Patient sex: M
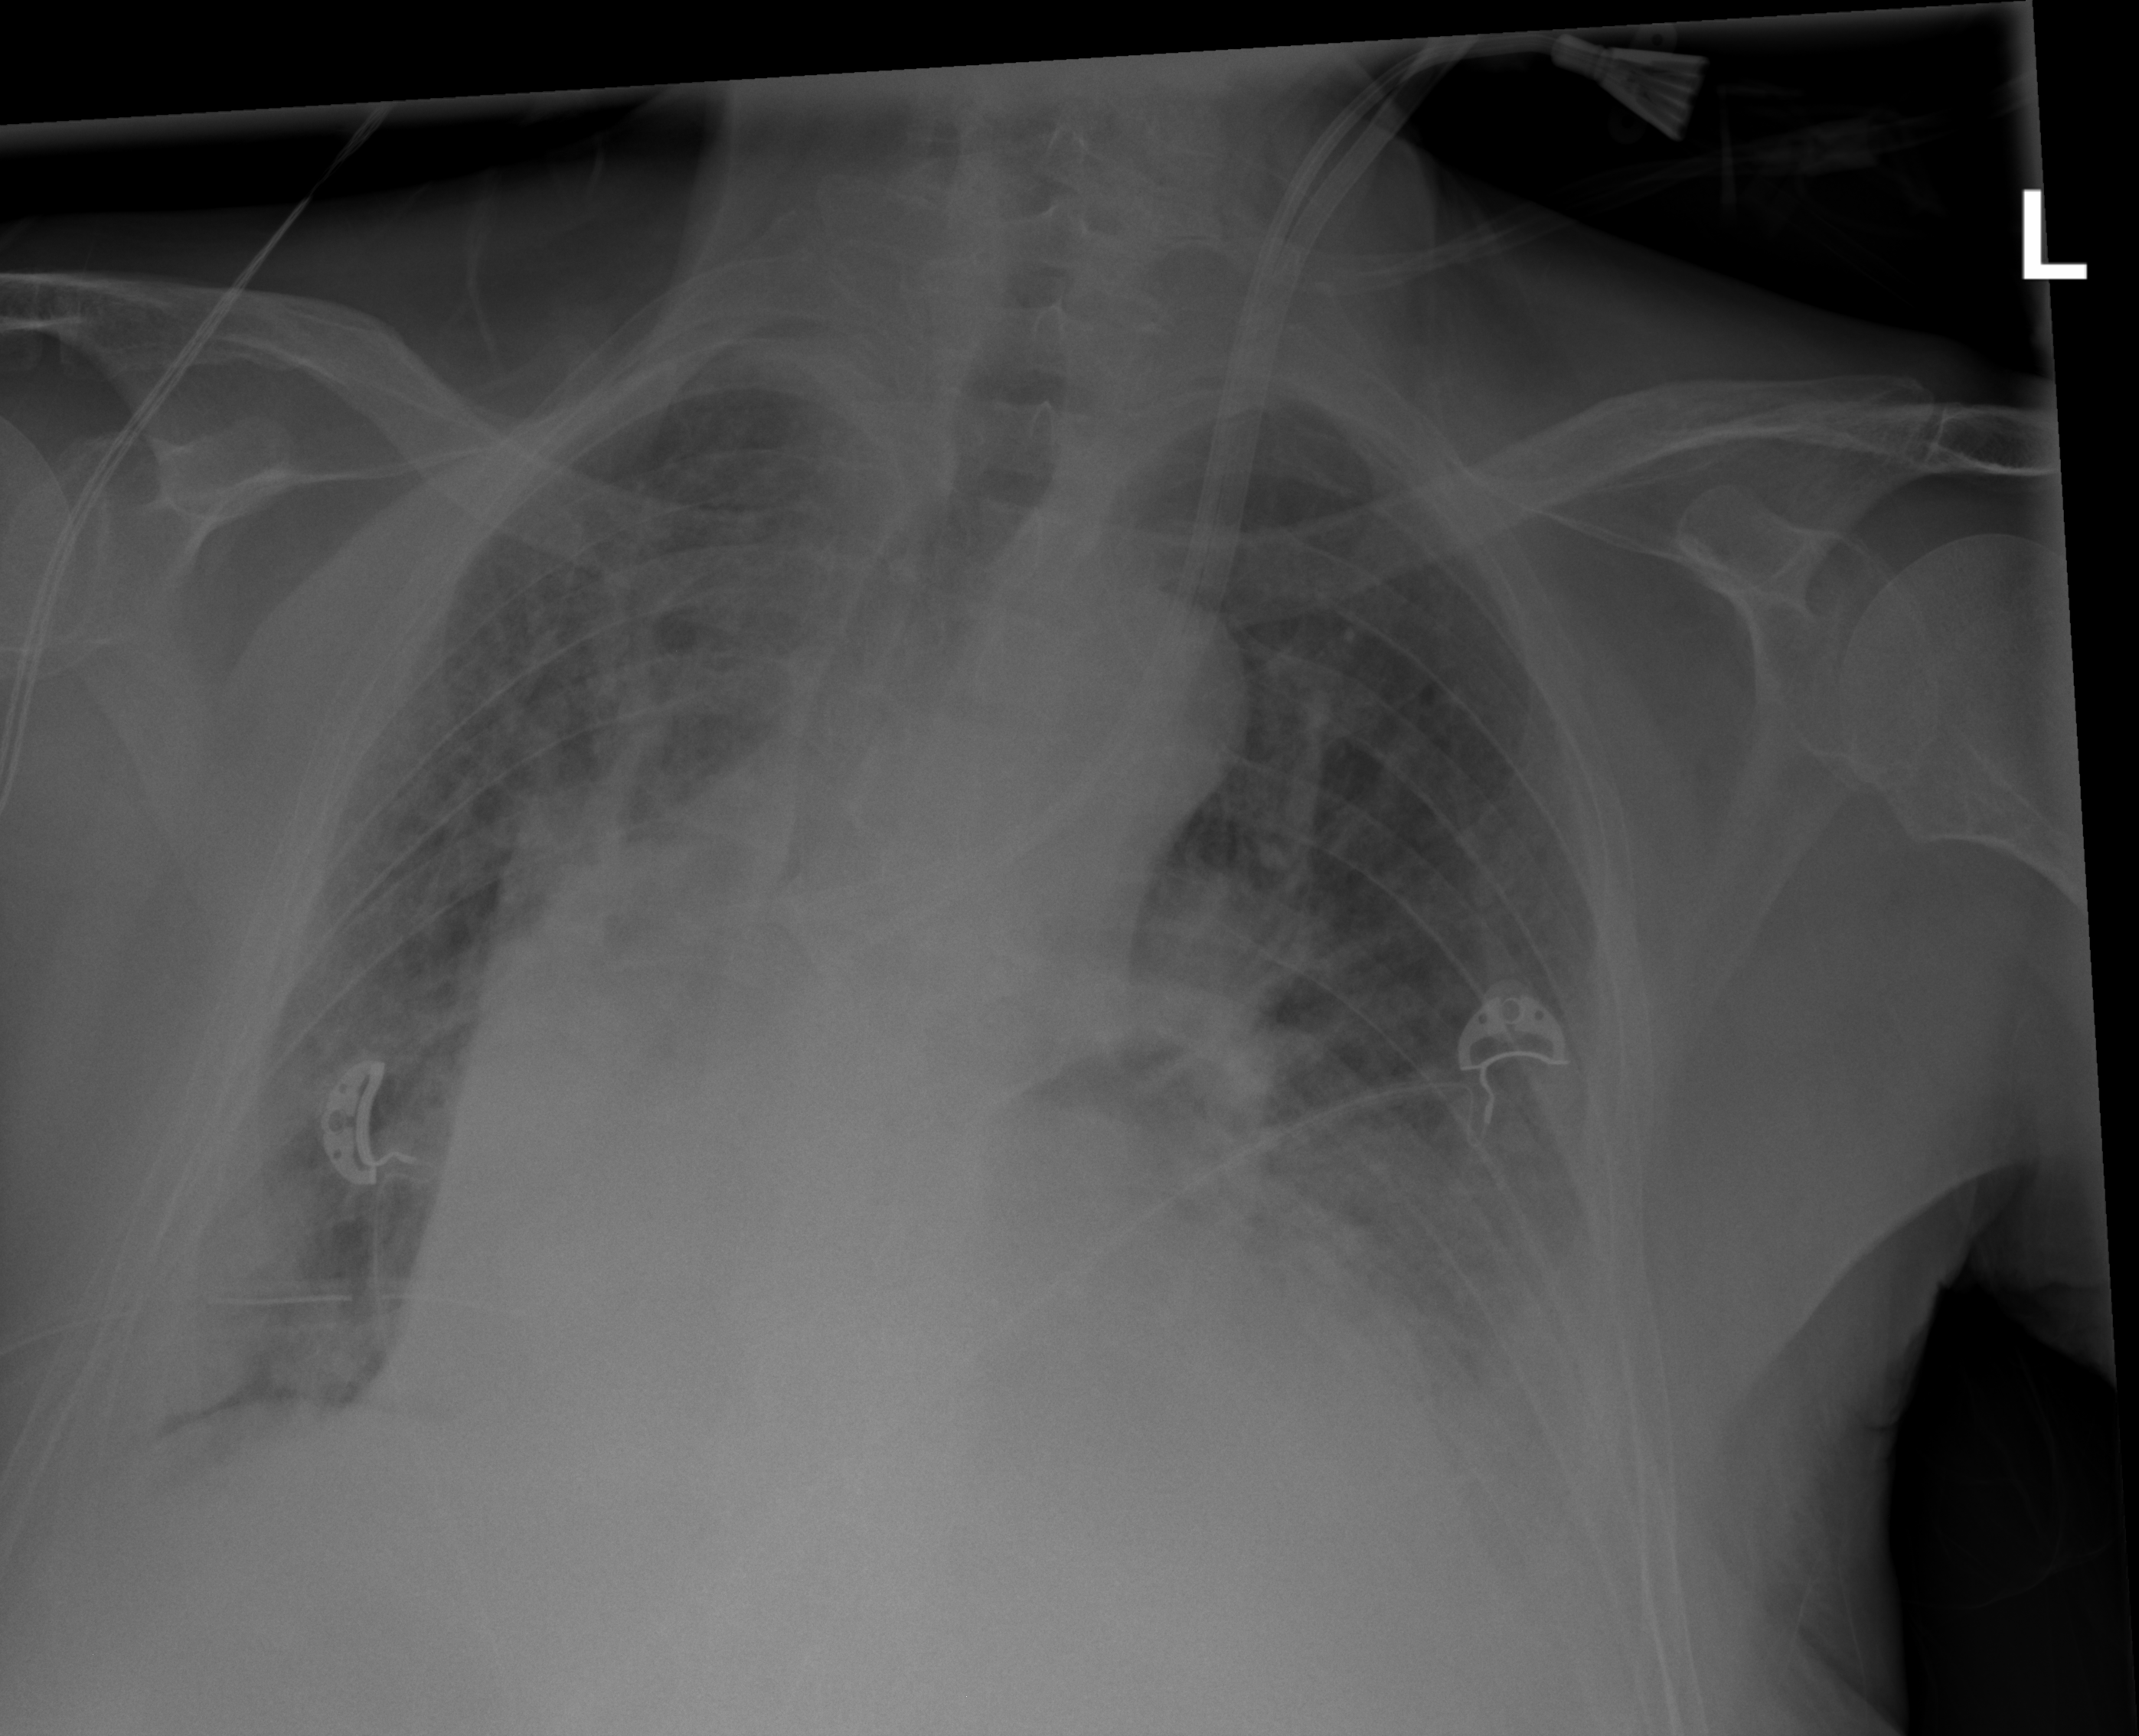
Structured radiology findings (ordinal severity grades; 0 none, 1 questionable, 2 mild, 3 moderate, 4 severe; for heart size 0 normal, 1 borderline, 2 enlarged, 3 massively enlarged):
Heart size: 3
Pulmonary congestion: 2
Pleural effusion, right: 2
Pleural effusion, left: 2
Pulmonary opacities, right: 2
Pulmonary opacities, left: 2
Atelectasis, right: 2
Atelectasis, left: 2